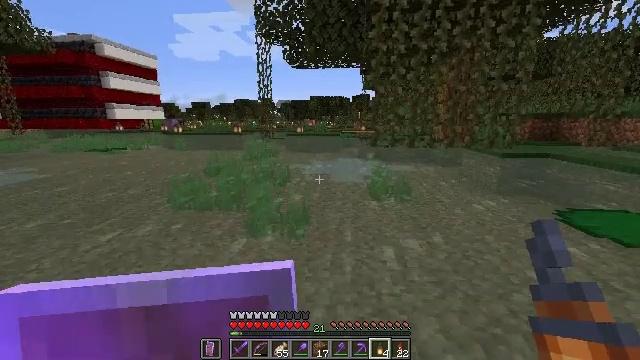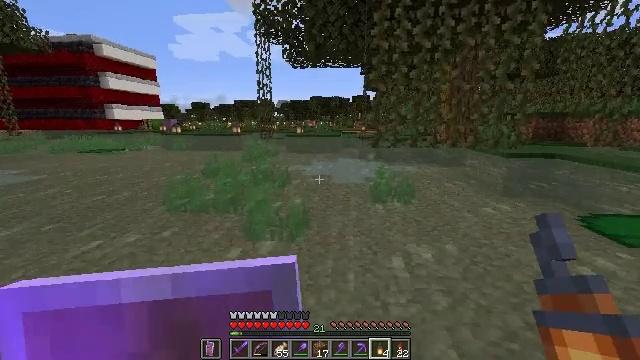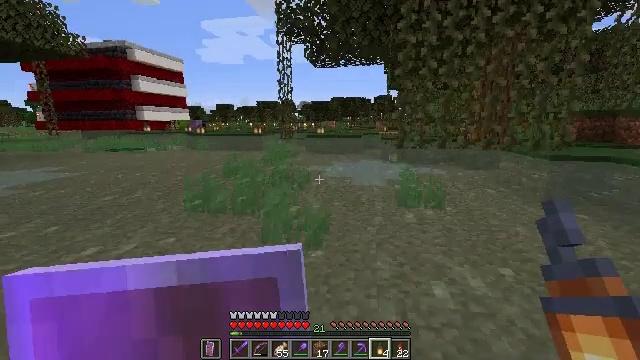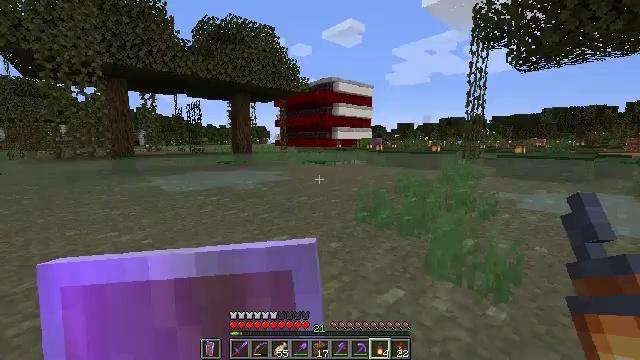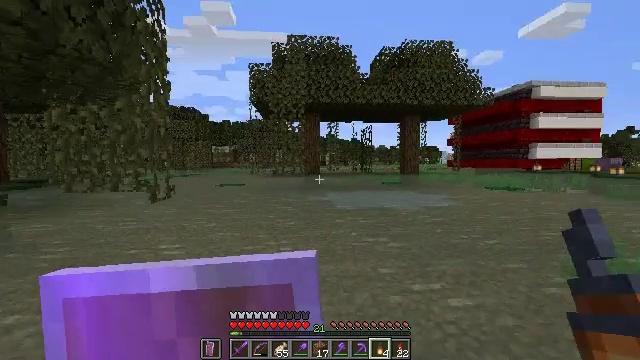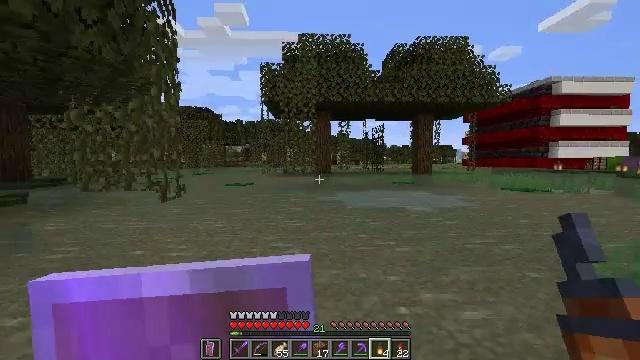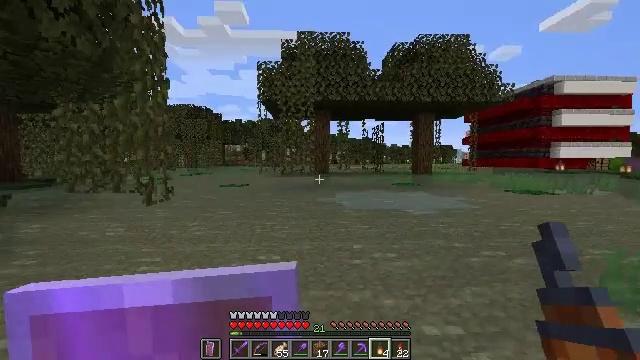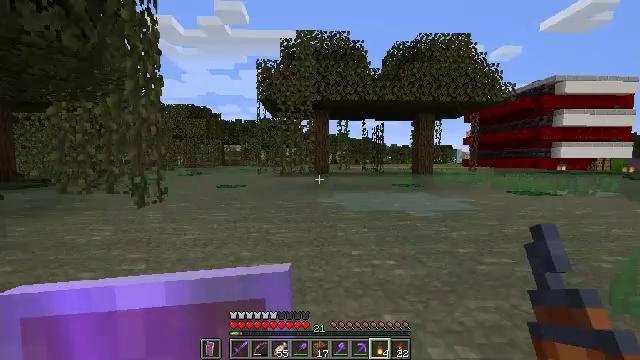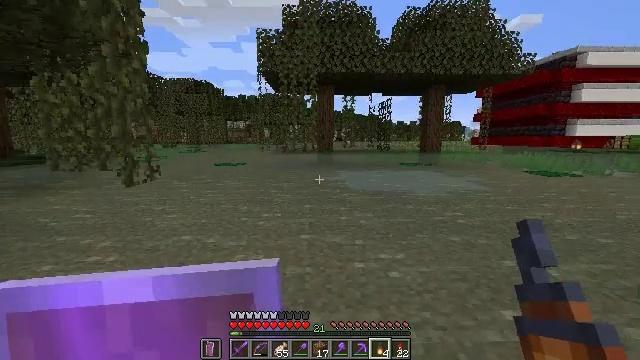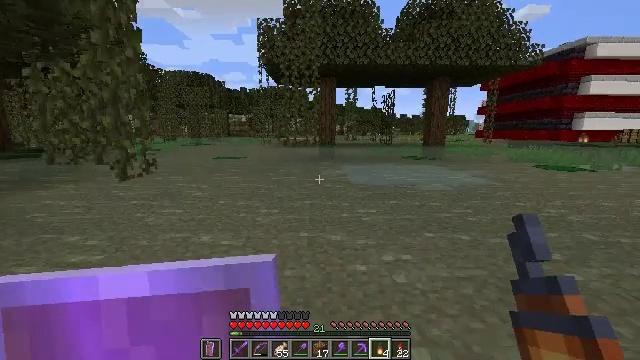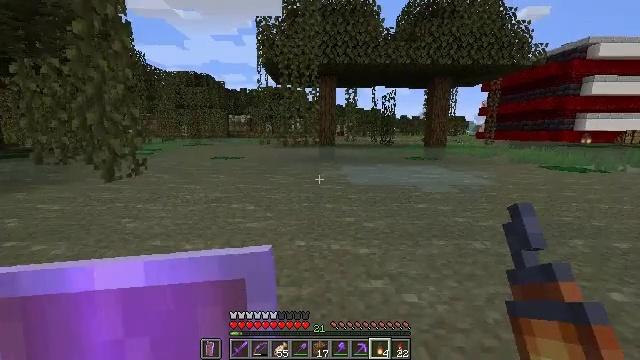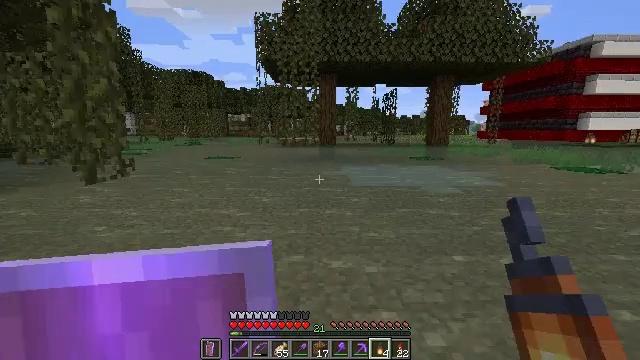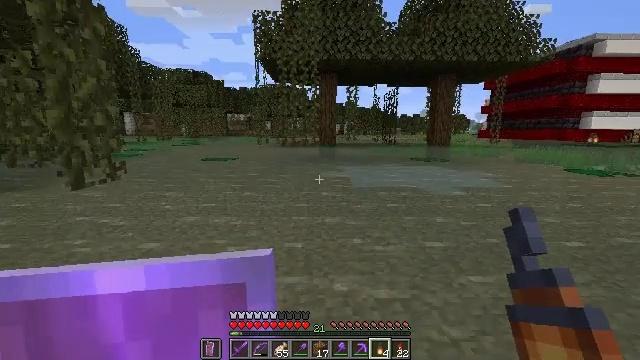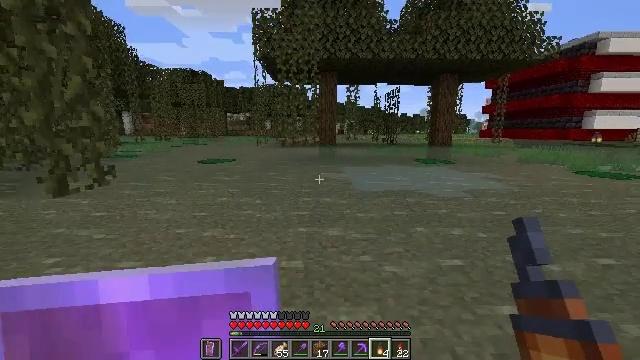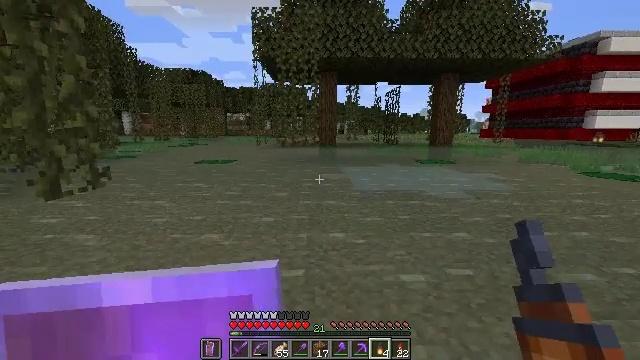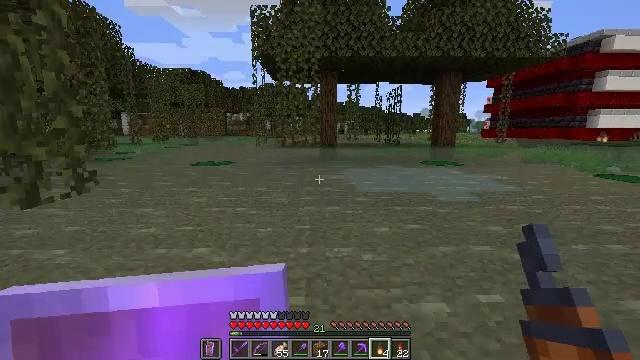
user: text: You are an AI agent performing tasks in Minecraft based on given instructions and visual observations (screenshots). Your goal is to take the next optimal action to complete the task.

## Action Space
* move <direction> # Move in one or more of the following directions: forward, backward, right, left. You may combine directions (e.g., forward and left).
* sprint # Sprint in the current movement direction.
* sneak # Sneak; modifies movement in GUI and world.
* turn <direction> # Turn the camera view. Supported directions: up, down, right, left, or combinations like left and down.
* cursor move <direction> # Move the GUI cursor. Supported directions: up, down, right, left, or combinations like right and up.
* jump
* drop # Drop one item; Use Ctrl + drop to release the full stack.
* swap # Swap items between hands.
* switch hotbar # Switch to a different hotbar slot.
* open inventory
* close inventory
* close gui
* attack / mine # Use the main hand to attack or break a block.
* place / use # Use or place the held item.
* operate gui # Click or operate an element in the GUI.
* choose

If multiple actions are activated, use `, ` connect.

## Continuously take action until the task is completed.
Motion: motion action
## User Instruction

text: Gather oak logs from trees.
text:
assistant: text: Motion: move forward
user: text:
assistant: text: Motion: move forward, turn left
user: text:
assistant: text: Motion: move forward, turn left and up
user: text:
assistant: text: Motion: move forward, turn left and up
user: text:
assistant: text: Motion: move forward, sprint, turn left
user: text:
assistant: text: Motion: move forward, sprint
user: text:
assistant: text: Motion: move forward, sprint
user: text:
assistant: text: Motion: move forward, sprint, turn left and down
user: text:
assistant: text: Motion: move forward, sprint, turn down
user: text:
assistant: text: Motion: move forward, sprint
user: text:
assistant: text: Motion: move forward, sprint
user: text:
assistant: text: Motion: move forward, sprint
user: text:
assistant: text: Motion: move forward, sprint
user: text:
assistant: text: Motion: move forward, sprint
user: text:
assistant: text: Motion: move forward, sprint
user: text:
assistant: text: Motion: move forward, sprint
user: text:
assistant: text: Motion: move forward, sprint
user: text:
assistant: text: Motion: move forward, sprint
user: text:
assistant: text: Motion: move forward, sprint
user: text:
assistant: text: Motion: move forward, sprint
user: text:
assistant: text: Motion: move forward, sprint
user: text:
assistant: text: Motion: move forward, sprint
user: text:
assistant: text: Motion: move forward, sprint
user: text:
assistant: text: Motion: move forward, sprint, turn right
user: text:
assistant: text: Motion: move forward, sprint, turn right
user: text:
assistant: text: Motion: move forward, sprint
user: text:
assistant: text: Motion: move forward, sprint
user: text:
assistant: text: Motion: move forward, sprint
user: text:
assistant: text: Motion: move forward, sprint
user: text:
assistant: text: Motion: move forward, sprint